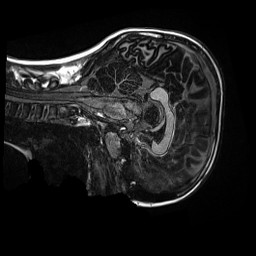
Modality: MP2RAGE
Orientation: sagittal
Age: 11
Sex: male
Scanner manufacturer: siemens
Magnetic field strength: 3 T
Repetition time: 4 s
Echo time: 0.00303 s